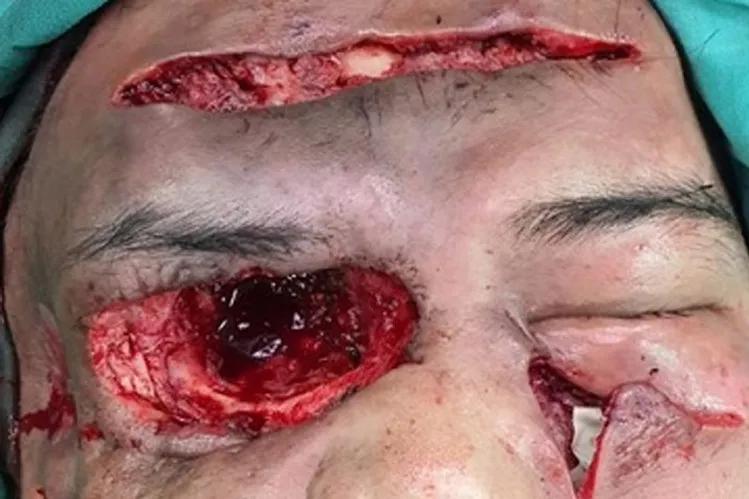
exenteration and surgical debridement of the frontal and zygoma subcutaneous abscess.
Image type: medical_photograph (other_medical_photograph)